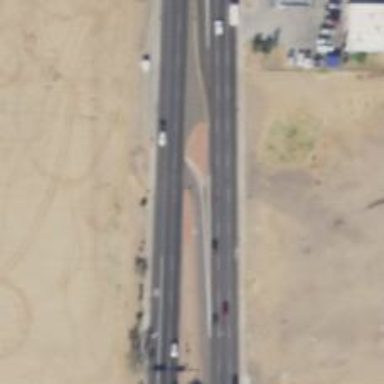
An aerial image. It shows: Secondary link road with asphalt surface.